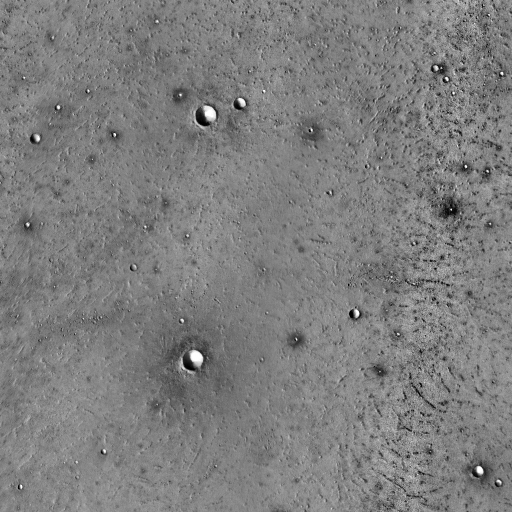
Crater classes present: Background, Other, Layered